Question: I'm working on an app that has a menu on a different view(the one on the left) How can I change the view on the right by tapping on the items on the left?

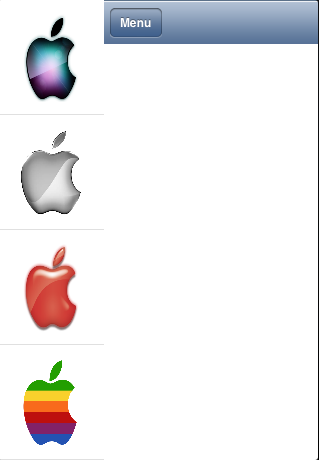
Answer: By assuming you have a view controller for each view such communication should be handle through 'delegate'. Have a look to this <URL> for setting up 'protocols' and 'delegates'. The idea is that you make your navigation controller on the left conform to a protocol and you set the view controller on the right as a delegate to the navigation controller. In other word you will make the right view controller in charge to handle events that happens in the navigation controller.